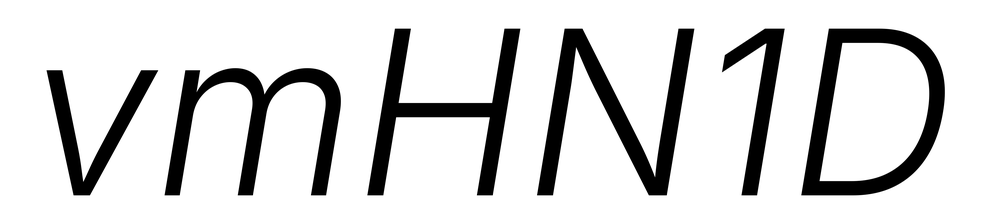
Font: Inter-Italic_Light_Italic